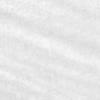
Label: change